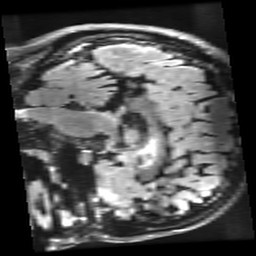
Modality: FLAIR
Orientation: sagittal
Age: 20
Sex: female
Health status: healthy
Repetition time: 12 s
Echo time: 0.09782 s